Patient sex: M
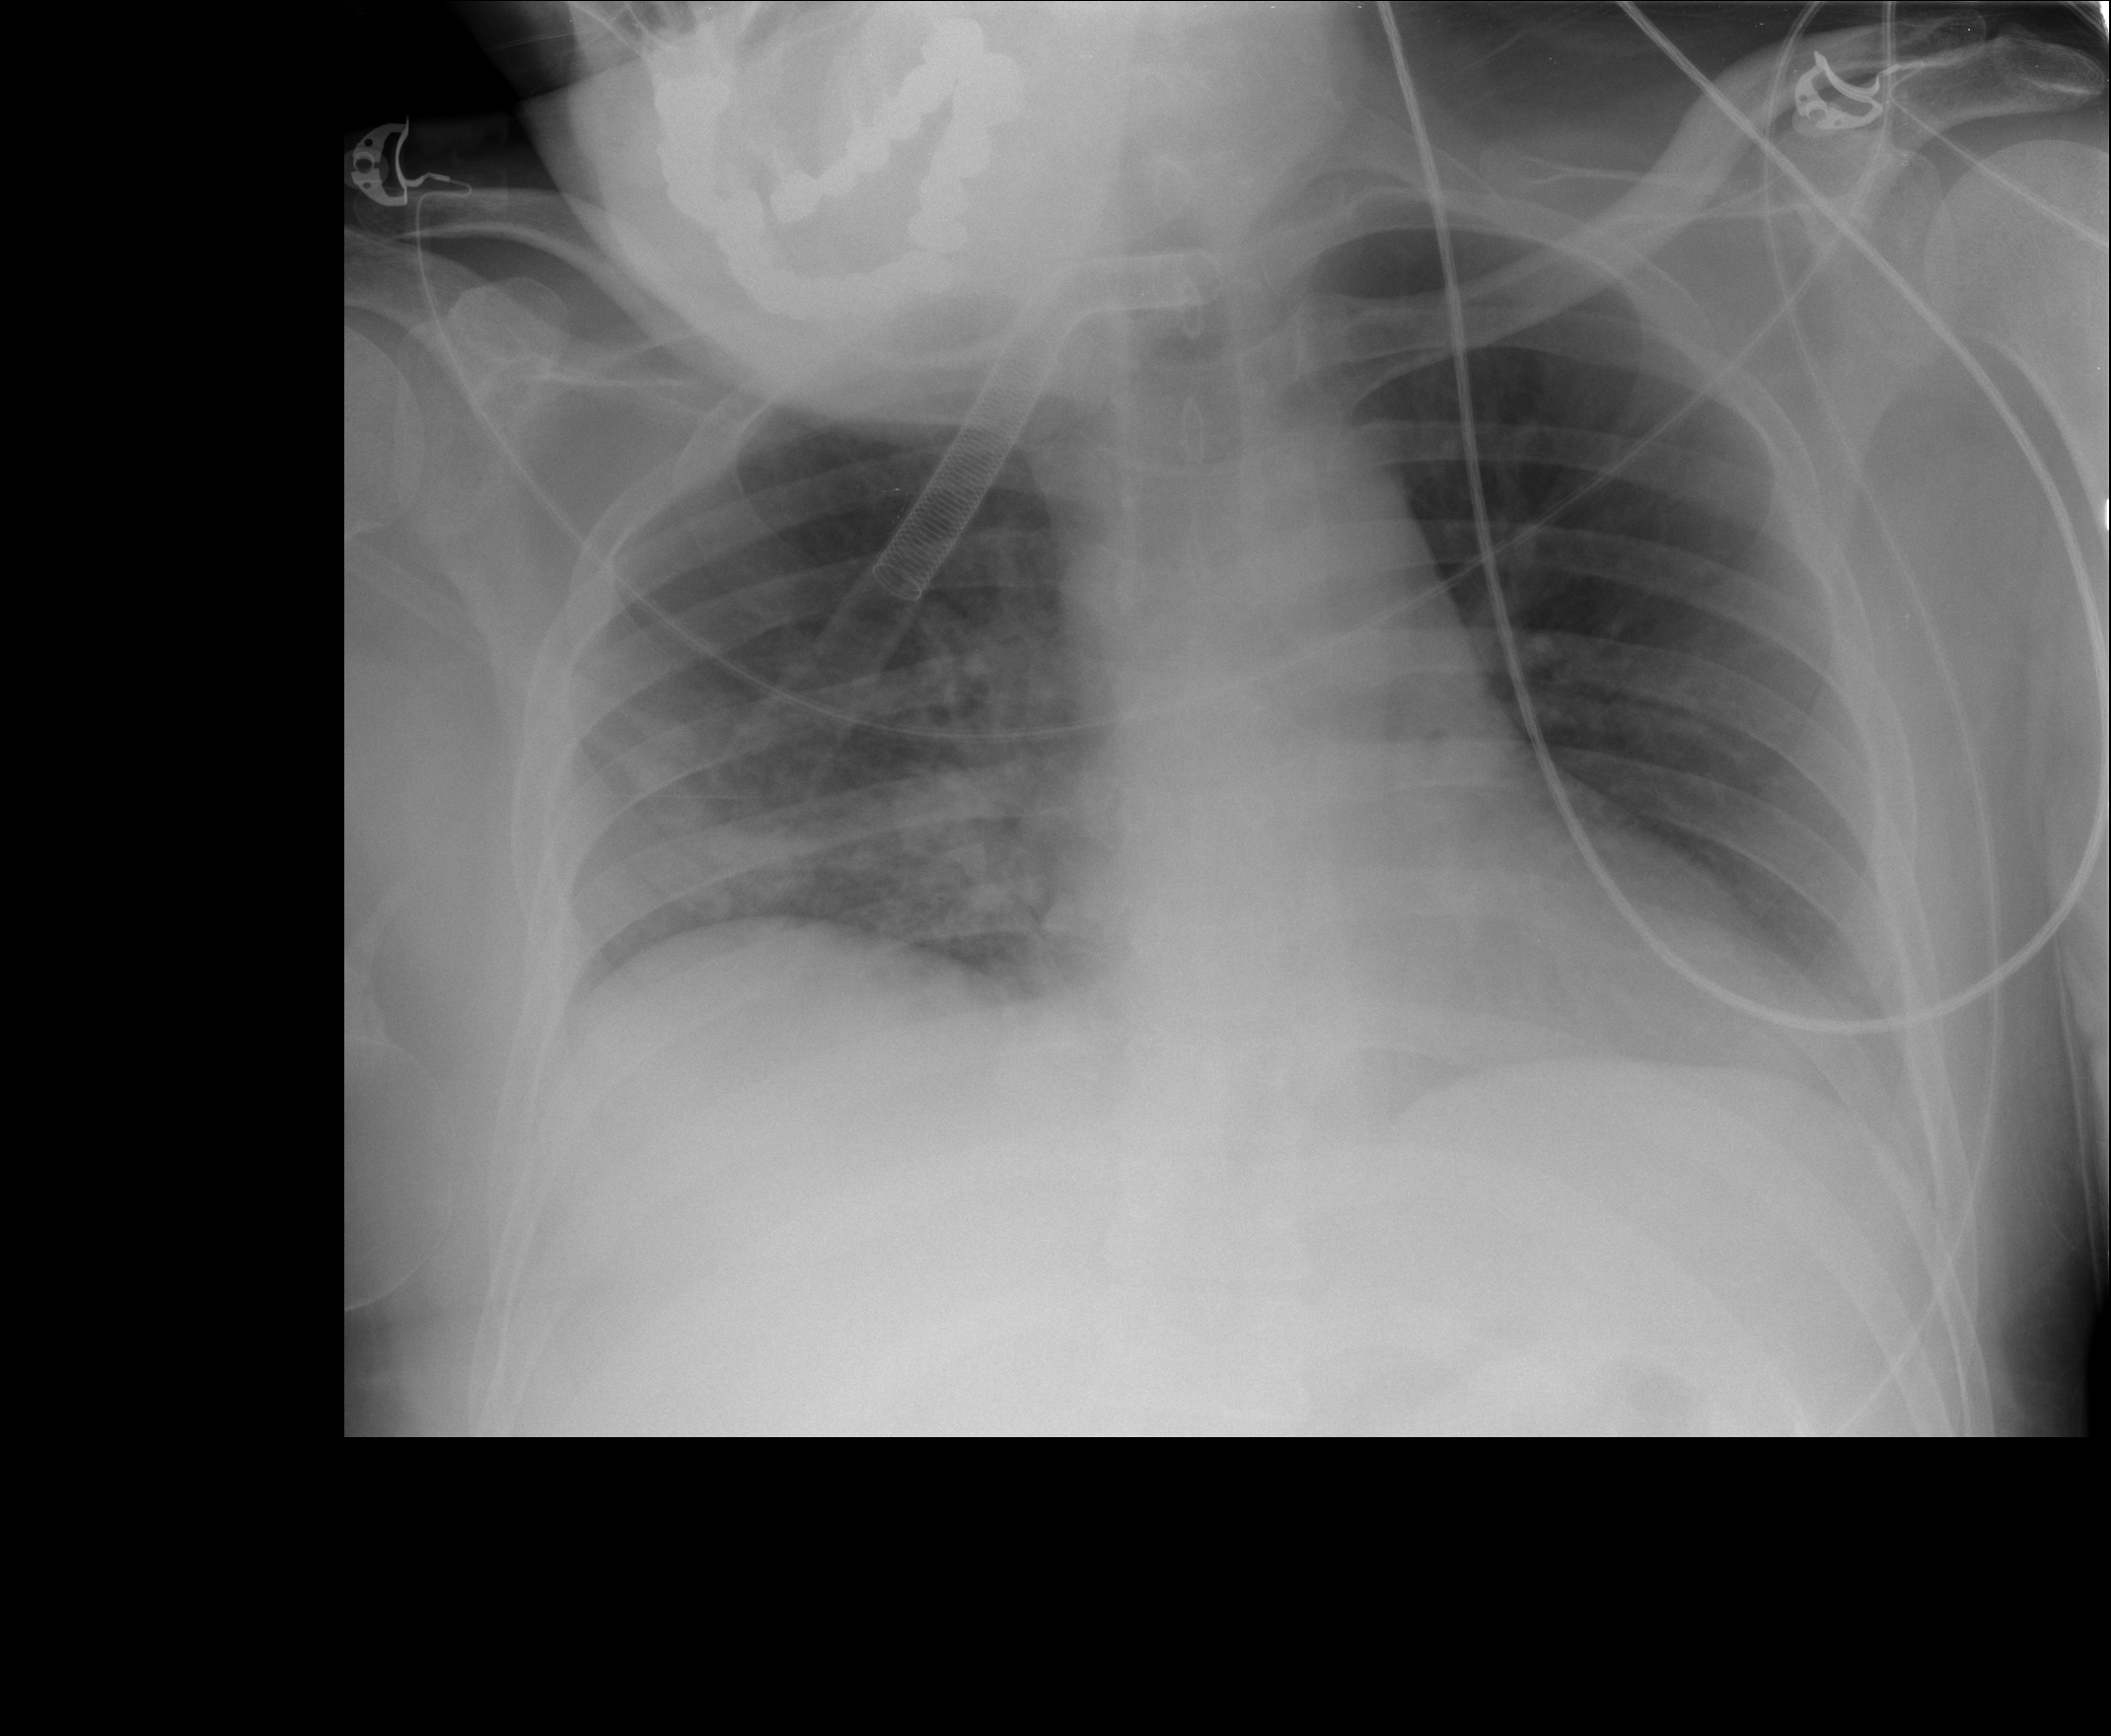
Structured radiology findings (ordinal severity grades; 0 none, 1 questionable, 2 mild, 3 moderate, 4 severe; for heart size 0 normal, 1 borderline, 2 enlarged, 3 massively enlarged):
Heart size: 0
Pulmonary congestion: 2
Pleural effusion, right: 0
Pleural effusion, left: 0
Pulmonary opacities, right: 0
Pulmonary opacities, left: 0
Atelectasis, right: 0
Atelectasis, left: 0